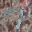
Label: 7